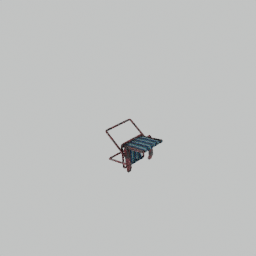
Label: furniture